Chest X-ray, AP view. Patient: 63 years old, sex F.
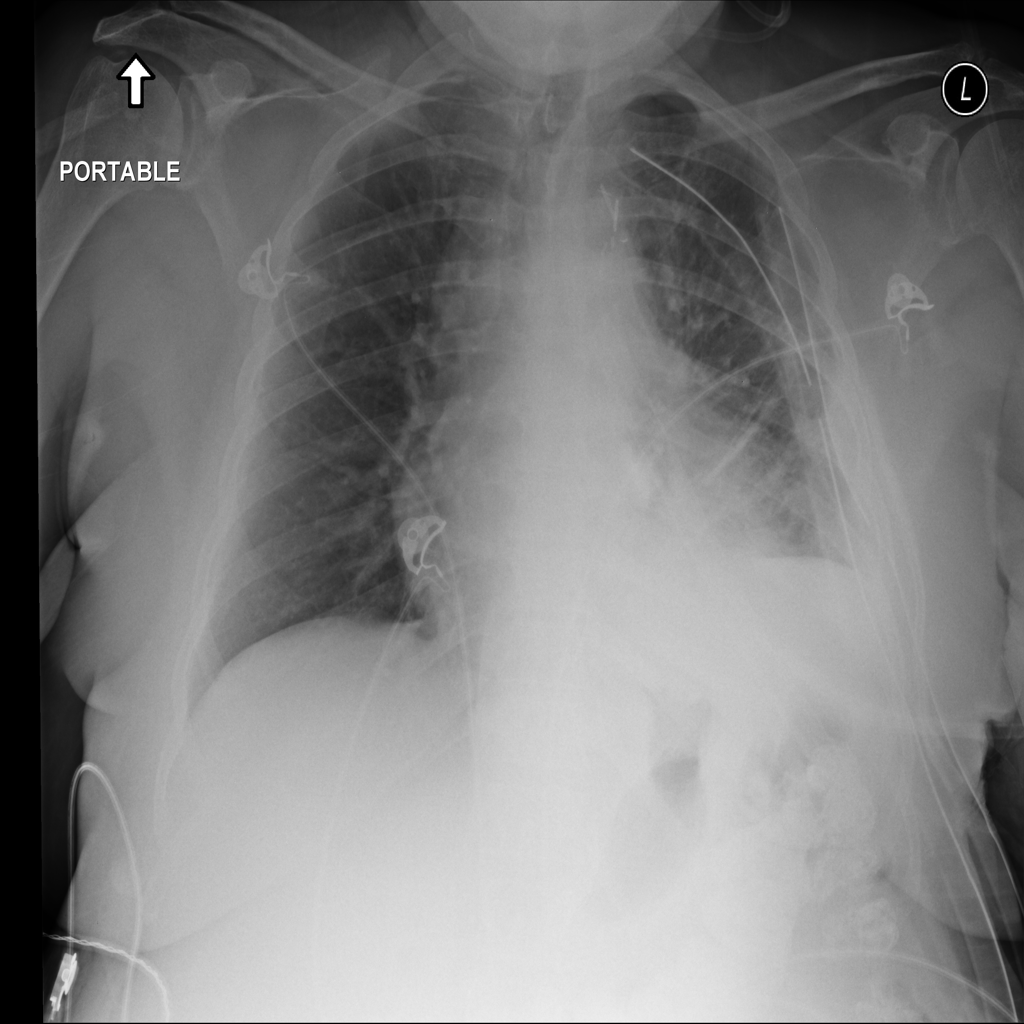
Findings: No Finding